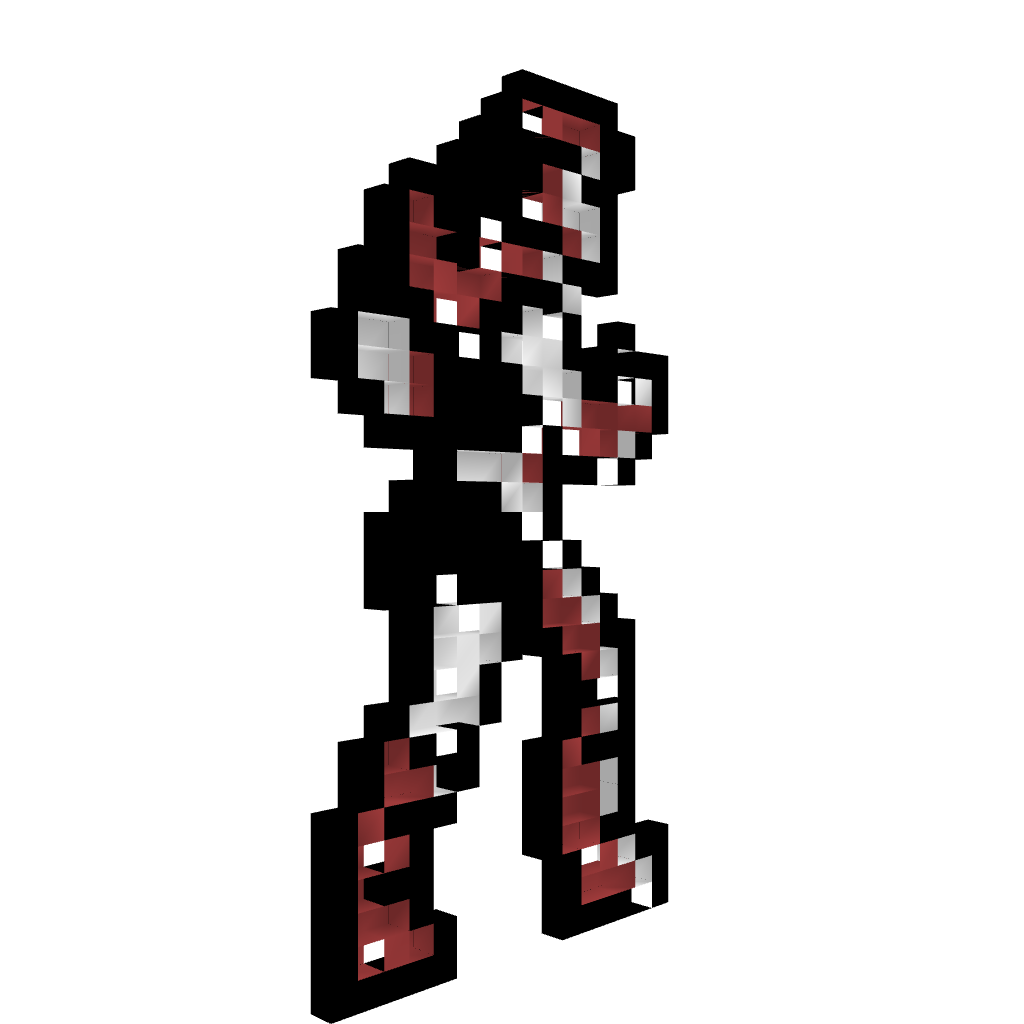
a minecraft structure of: Trevor from Castlevania 3 bad low quality